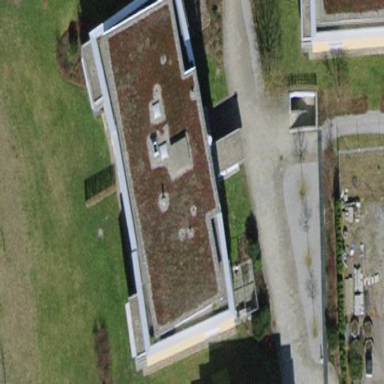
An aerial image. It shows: Building with apartments and flat roof.